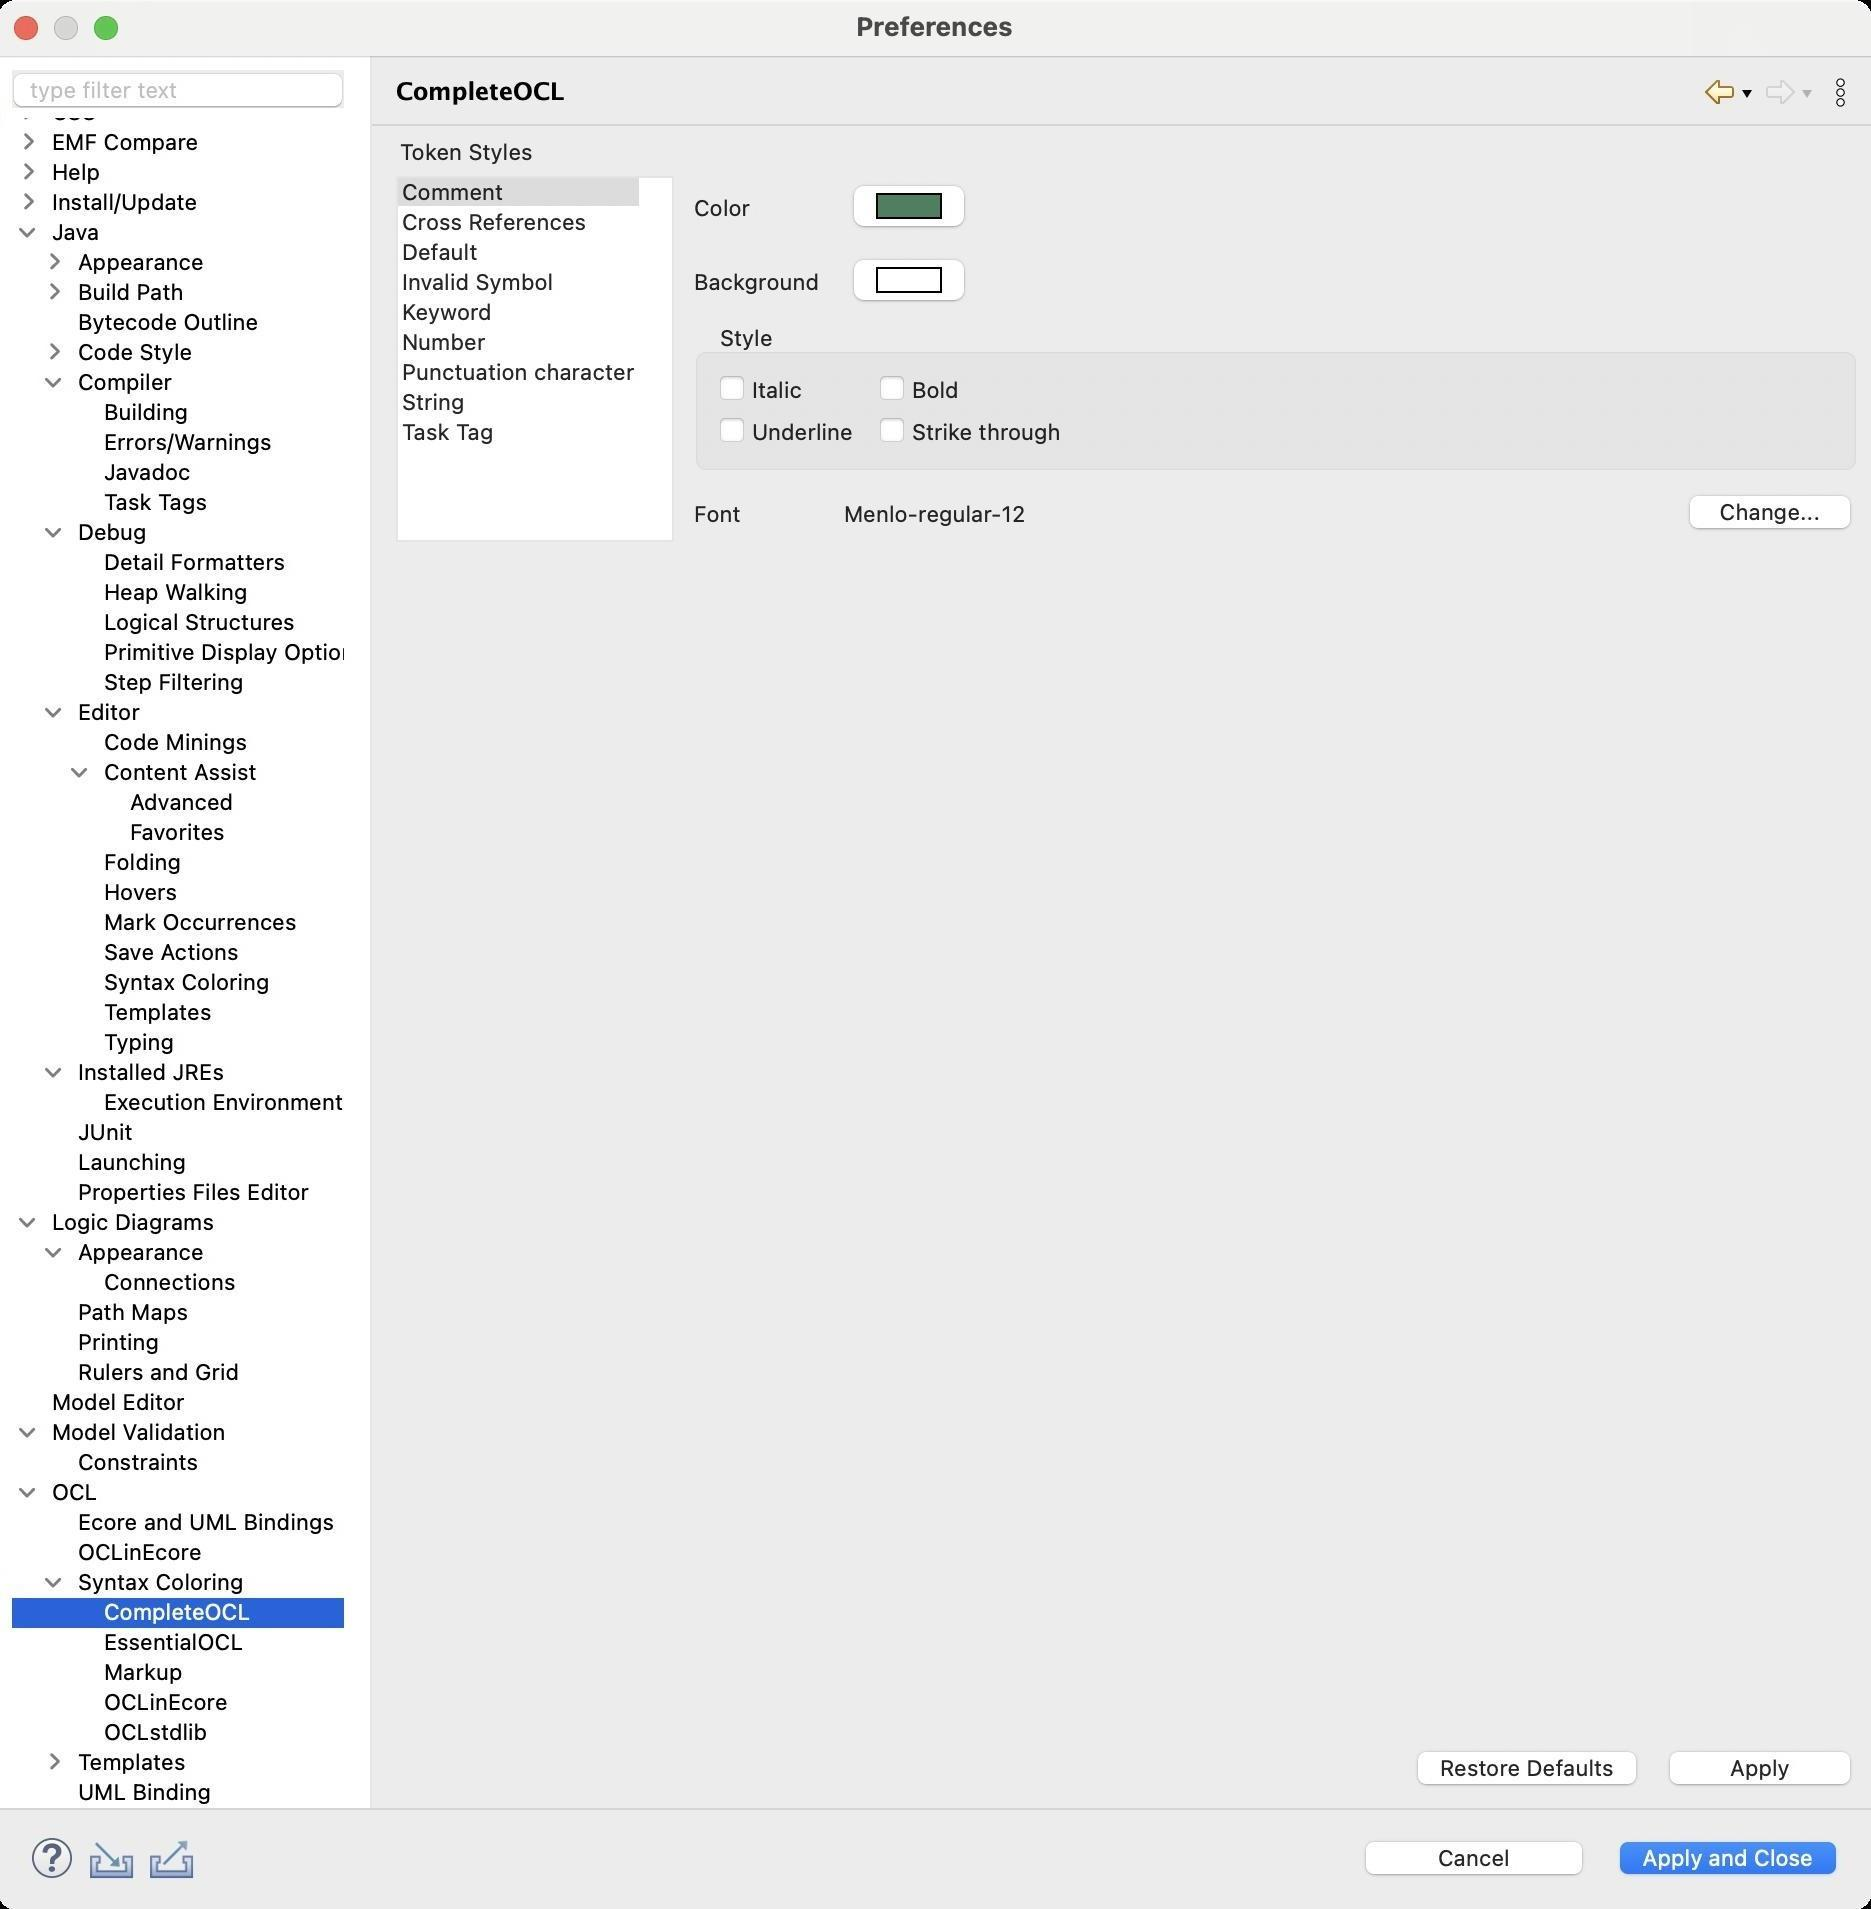
Accessibility tree:
{"name": "Preferences", "role": "AXWindow", "description": null, "role_description": "standard window", "value": null, "position": "480.00;95.00", "size": "937;955", "children": [{"name": "Apply_and_Close", "role": "AXButton", "description": null, "role_description": "button", "value": null, "position": "805.00;917.00", "size": "120;27", "children": []}, {"name": "Cancel", "role": "AXButton", "description": null, "role_description": "button", "value": null, "position": "678.00;917.00", "size": "120;27", "children": []}, {"name": null, "role": "AXToolbar", "description": null, "role_description": "toolbar", "value": null, "position": "12.00;915.00", "size": "90;30", "children": [{"name": "Help", "role": "AXCheckBox", "description": null, "role_description": "checkbox", "value": 0, "position": "12.00;915.00", "size": "30;30", "children": []}, {"name": "Import", "role": "AXButton", "description": null, "role_description": "button", "value": null, "position": "42.00;915.00", "size": "30;30", "children": []}, {"name": "Export", "role": "AXButton", "description": null, "role_description": "button", "value": null, "position": "72.00;915.00", "size": "30;30", "children": []}]}, {"name": null, "role": "AXScrollArea", "description": null, "role_description": "scroll area", "value": null, "position": "199.00;69.00", "size": "733;830", "children": [{"name": "Apply", "role": "AXButton", "description": null, "role_description": "button", "value": null, "position": "830.00;872.00", "size": "102;27", "children": []}, {"name": "Restore_Defaults", "role": "AXButton", "description": null, "role_description": "button", "value": null, "position": "704.00;872.00", "size": "121;27", "children": []}, {"name": "Change...", "role": "AXButton", "description": null, "role_description": "button", "value": null, "position": "840.00;244.00", "size": "92;27", "children": []}, {"name": null, "role": "AXStaticText", "description": null, "role_description": "text", "value": "Menlo-regular-12", "position": "421.00;250.00", "size": "411;14", "children": []}, {"name": null, "role": "AXStaticText", "description": null, "role_description": "text", "value": "Font", "position": "346.00;250.00", "size": "28;14", "children": []}, {"name": null, "role": "AXGroup", "description": null, "role_description": "group", "value": null, "position": "346.00;162.00", "size": "586;77", "children": [{"name": "Strike_through", "role": "AXCheckBox", "description": null, "role_description": "checkbox", "value": 0, "position": "440.00;208.00", "size": "96;16", "children": []}, {"name": "Underline", "role": "AXCheckBox", "description": null, "role_description": "checkbox", "value": 0, "position": "360.00;208.00", "size": "72;16", "children": []}, {"name": "Bold", "role": "AXCheckBox", "description": null, "role_description": "checkbox", "value": 0, "position": "440.00;187.00", "size": "45;16", "children": []}, {"name": "Italic", "role": "AXCheckBox", "description": null, "role_description": "checkbox", "value": 0, "position": "360.00;187.00", "size": "47;16", "children": []}, {"name": null, "role": "AXStaticText", "description": null, "role_description": "text", "value": "Style", "position": "357.00;162.00", "size": "34;14", "children": []}]}, {"name": "Color_Selector", "role": "AXButton", "description": null, "role_description": "button", "value": null, "position": "421.00;125.00", "size": "69;32", "children": []}, {"name": null, "role": "AXStaticText", "description": null, "role_description": "text", "value": "Background", "position": "346.00;134.00", "size": "67;14", "children": []}, {"name": "Color_Selector", "role": "AXButton", "description": null, "role_description": "button", "value": null, "position": "421.00;88.00", "size": "69;32", "children": []}, {"name": null, "role": "AXStaticText", "description": null, "role_description": "text", "value": "Color", "position": "346.00;97.00", "size": "33;14", "children": []}, {"name": null, "role": "AXScrollArea", "description": null, "role_description": "scroll area", "value": null, "position": "199.00;88.00", "size": "139;183", "children": [{"name": null, "role": "AXTable", "description": null, "role_description": "table", "value": null, "position": "200.00;89.00", "size": "137;316", "children": [{"name": null, "role": "AXRow", "description": null, "role_description": "table row", "value": null, "position": "200.00;89.00", "size": "137;15", "children": [{"name": null, "role": "AXTextField", "description": null, "role_description": "text field", "value": "Comment", "position": "200.00;89.00", "size": "120;14", "children": []}]}, {"name": null, "role": "AXRow", "description": null, "role_description": "table row", "value": null, "position": "200.00;104.00", "size": "137;15", "children": [{"name": null, "role": "AXTextField", "description": null, "role_description": "text field", "value": "Cross References", "position": "200.00;104.00", "size": "120;14", "children": []}]}, {"name": null, "role": "AXRow", "description": null, "role_description": "table row", "value": null, "position": "200.00;119.00", "size": "137;15", "children": [{"name": null, "role": "AXTextField", "description": null, "role_description": "text field", "value": "Default", "position": "200.00;119.00", "size": "120;14", "children": []}]}, {"name": null, "role": "AXRow", "description": null, "role_description": "table row", "value": null, "position": "200.00;134.00", "size": "137;15", "children": [{"name": null, "role": "AXTextField", "description": null, "role_description": "text field", "value": "Invalid Symbol", "position": "200.00;134.00", "size": "120;14", "children": []}]}, {"name": null, "role": "AXRow", "description": null, "role_description": "table row", "value": null, "position": "200.00;149.00", "size": "137;15", "children": [{"name": null, "role": "AXTextField", "description": null, "role_description": "text field", "value": "Keyword", "position": "200.00;149.00", "size": "120;14", "children": []}]}, {"name": null, "role": "AXRow", "description": null, "role_description": "table row", "value": null, "position": "200.00;164.00", "size": "137;15", "children": [{"name": null, "role": "AXTextField", "description": null, "role_description": "text field", "value": "Number", "position": "200.00;164.00", "size": "120;14", "children": []}]}, {"name": null, "role": "AXRow", "description": null, "role_description": "table row", "value": null, "position": "200.00;179.00", "size": "137;15", "children": [{"name": null, "role": "AXTextField", "description": null, "role_description": "text field", "value": "Punctuation character", "position": "200.00;179.00", "size": "120;14", "children": []}]}, {"name": null, "role": "AXRow", "description": null, "role_description": "table row", "value": null, "position": "200.00;194.00", "size": "137;15", "children": [{"name": null, "role": "AXTextField", "description": null, "role_description": "text field", "value": "String", "position": "200.00;194.00", "size": "120;14", "children": []}]}, {"name": null, "role": "AXRow", "description": null, "role_description": "table row", "value": null, "position": "200.00;209.00", "size": "137;15", "children": [{"name": null, "role": "AXTextField", "description": null, "role_description": "text field", "value": "Task Tag", "position": "200.00;209.00", "size": "120;14", "children": []}]}, {"name": null, "role": "AXColumn", "description": null, "role_description": "column", "value": null, "position": "200.00;89.00", "size": "122;316", "children": []}]}]}, {"name": null, "role": "AXStaticText", "description": null, "role_description": "text", "value": "Token Styles", "position": "199.00;69.00", "size": "71;14", "children": []}]}, {"name": null, "role": "AXToolbar", "description": "", "role_description": "toolbar", "value": null, "position": "850.00;35.00", "size": "82;22", "children": [{"name": "Back_to_Syntax_Coloring", "role": "AXMenuButton", "description": null, "role_description": "menu button", "value": null, "position": "850.00;35.00", "size": "22;22", "children": []}, {"name": "Forward", "role": "AXMenuButton", "description": null, "role_description": "menu button", "value": null, "position": "880.00;35.00", "size": "22;22", "children": []}, {"name": "Additional_Dialog_Actions", "role": "AXButton", "description": null, "role_description": "button", "value": null, "position": "910.00;35.00", "size": "22;22", "children": []}]}, {"name": null, "role": "AXStaticText", "description": "", "role_description": "text", "value": "CompleteOCL", "position": "196.00;35.00", "size": "647;21", "children": []}, {"name": null, "role": "AXSplitter", "description": null, "role_description": "splitter", "value": 180, "position": "180.00;28.00", "size": "5;876", "children": []}, {"name": null, "role": "AXScrollArea", "description": null, "role_description": "scroll area", "value": null, "position": "7.00;59.00", "size": "166;845", "children": [{"name": null, "role": "AXOutline", "description": null, "role_description": "outline", "value": null, "position": "7.00;-11.00", "size": "178;990", "children": [{"name": null, "role": "AXRow", "description": null, "role_description": "outline row", "value": null, "position": "7.00;-11.00", "size": "178;15", "children": [{"name": null, "role": "AXGroup", "description": null, "role_description": "group", "value": null, "position": "7.00;-11.00", "size": "178;15", "children": [{"name": null, "role": "AXDisclosureTriangle", "description": null, "role_description": "disclosure triangle", "value": 0, "position": "9.00;-11.00", "size": "12;14", "children": []}, {"name": null, "role": "AXStaticText", "description": null, "role_description": "text", "value": "General", "position": "25.00;-11.00", "size": "159;14", "children": []}]}]}, {"name": null, "role": "AXRow", "description": null, "role_description": "outline row", "value": null, "position": "7.00;4.00", "size": "178;15", "children": [{"name": null, "role": "AXGroup", "description": null, "role_description": "group", "value": null, "position": "7.00;4.00", "size": "178;15", "children": [{"name": null, "role": "AXDisclosureTriangle", "description": null, "role_description": "disclosure triangle", "value": 0, "position": "9.00;4.00", "size": "12;14", "children": []}, {"name": null, "role": "AXStaticText", "description": null, "role_description": "text", "value": "Alf", "position": "25.00;4.00", "size": "159;14", "children": []}]}]}, {"name": null, "role": "AXRow", "description": null, "role_description": "outline row", "value": null, "position": "7.00;19.00", "size": "178;15", "children": [{"name": null, "role": "AXGroup", "description": null, "role_description": "group", "value": null, "position": "7.00;19.00", "size": "178;15", "children": [{"name": null, "role": "AXDisclosureTriangle", "description": null, "role_description": "disclosure triangle", "value": 0, "position": "9.00;19.00", "size": "12;14", "children": []}, {"name": null, "role": "AXStaticText", "description": null, "role_description": "text", "value": "Ant", "position": "25.00;19.00", "size": "159;14", "children": []}]}]}, {"name": null, "role": "AXRow", "description": null, "role_description": "outline row", "value": null, "position": "7.00;34.00", "size": "178;15", "children": [{"name": null, "role": "AXGroup", "description": null, "role_description": "group", "value": null, "position": "7.00;34.00", "size": "178;15", "children": [{"name": null, "role": "AXDisclosureTriangle", "description": null, "role_description": "disclosure triangle", "value": 0, "position": "9.00;34.00", "size": "12;14", "children": []}, {"name": null, "role": "AXStaticText", "description": null, "role_description": "text", "value": "Context", "position": "25.00;34.00", "size": "159;14", "children": []}]}]}, {"name": null, "role": "AXRow", "description": null, "role_description": "outline row", "value": null, "position": "7.00;49.00", "size": "178;15", "children": [{"name": null, "role": "AXGroup", "description": null, "role_description": "group", "value": null, "position": "7.00;49.00", "size": "178;15", "children": [{"name": null, "role": "AXDisclosureTriangle", "description": null, "role_description": "disclosure triangle", "value": 0, "position": "9.00;49.00", "size": "12;14", "children": []}, {"name": null, "role": "AXStaticText", "description": null, "role_description": "text", "value": "CSS", "position": "25.00;49.00", "size": "159;14", "children": []}]}]}, {"name": null, "role": "AXRow", "description": null, "role_description": "outline row", "value": null, "position": "7.00;64.00", "size": "178;15", "children": [{"name": null, "role": "AXGroup", "description": null, "role_description": "group", "value": null, "position": "7.00;64.00", "size": "178;15", "children": [{"name": null, "role": "AXDisclosureTriangle", "description": null, "role_description": "disclosure triangle", "value": 0, "position": "9.00;64.00", "size": "12;14", "children": []}, {"name": null, "role": "AXStaticText", "description": null, "role_description": "text", "value": "EMF Compare", "position": "25.00;64.00", "size": "159;14", "children": []}]}]}, {"name": null, "role": "AXRow", "description": null, "role_description": "outline row", "value": null, "position": "7.00;79.00", "size": "178;15", "children": [{"name": null, "role": "AXGroup", "description": null, "role_description": "group", "value": null, "position": "7.00;79.00", "size": "178;15", "children": [{"name": null, "role": "AXDisclosureTriangle", "description": null, "role_description": "disclosure triangle", "value": 0, "position": "9.00;79.00", "size": "12;14", "children": []}, {"name": null, "role": "AXStaticText", "description": null, "role_description": "text", "value": "Help", "position": "25.00;79.00", "size": "159;14", "children": []}]}]}, {"name": null, "role": "AXRow", "description": null, "role_description": "outline row", "value": null, "position": "7.00;94.00", "size": "178;15", "children": [{"name": null, "role": "AXGroup", "description": null, "role_description": "group", "value": null, "position": "7.00;94.00", "size": "178;15", "children": [{"name": null, "role": "AXDisclosureTriangle", "description": null, "role_description": "disclosure triangle", "value": 0, "position": "9.00;94.00", "size": "12;14", "children": []}, {"name": null, "role": "AXStaticText", "description": null, "role_description": "text", "value": "Install/Update", "position": "25.00;94.00", "size": "159;14", "children": []}]}]}, {"name": null, "role": "AXRow", "description": null, "role_description": "outline row", "value": null, "position": "7.00;109.00", "size": "178;15", "children": [{"name": null, "role": "AXGroup", "description": null, "role_description": "group", "value": null, "position": "7.00;109.00", "size": "178;15", "children": [{"name": null, "role": "AXDisclosureTriangle", "description": null, "role_description": "disclosure triangle", "value": 1, "position": "9.00;109.00", "size": "12;14", "children": []}, {"name": null, "role": "AXStaticText", "description": null, "role_description": "text", "value": "Java", "position": "25.00;109.00", "size": "159;14", "children": []}]}]}, {"name": null, "role": "AXRow", "description": null, "role_description": "outline row", "value": null, "position": "7.00;124.00", "size": "178;15", "children": [{"name": null, "role": "AXGroup", "description": null, "role_description": "group", "value": null, "position": "7.00;124.00", "size": "178;15", "children": [{"name": null, "role": "AXDisclosureTriangle", "description": null, "role_description": "disclosure triangle", "value": 0, "position": "22.00;124.00", "size": "12;14", "children": []}, {"name": null, "role": "AXStaticText", "description": null, "role_description": "text", "value": "Appearance", "position": "38.00;124.00", "size": "146;14", "children": []}]}]}, {"name": null, "role": "AXRow", "description": null, "role_description": "outline row", "value": null, "position": "7.00;139.00", "size": "178;15", "children": [{"name": null, "role": "AXGroup", "description": null, "role_description": "group", "value": null, "position": "7.00;139.00", "size": "178;15", "children": [{"name": null, "role": "AXDisclosureTriangle", "description": null, "role_description": "disclosure triangle", "value": 0, "position": "22.00;139.00", "size": "12;14", "children": []}, {"name": null, "role": "AXStaticText", "description": null, "role_description": "text", "value": "Build Path", "position": "38.00;139.00", "size": "146;14", "children": []}]}]}, {"name": null, "role": "AXRow", "description": null, "role_description": "outline row", "value": null, "position": "7.00;154.00", "size": "178;15", "children": [{"name": null, "role": "AXStaticText", "description": null, "role_description": "text", "value": "Bytecode Outline", "position": "38.00;154.00", "size": "146;14", "children": []}]}, {"name": null, "role": "AXRow", "description": null, "role_description": "outline row", "value": null, "position": "7.00;169.00", "size": "178;15", "children": [{"name": null, "role": "AXGroup", "description": null, "role_description": "group", "value": null, "position": "7.00;169.00", "size": "178;15", "children": [{"name": null, "role": "AXDisclosureTriangle", "description": null, "role_description": "disclosure triangle", "value": 0, "position": "22.00;169.00", "size": "12;14", "children": []}, {"name": null, "role": "AXStaticText", "description": null, "role_description": "text", "value": "Code Style", "position": "38.00;169.00", "size": "146;14", "children": []}]}]}, {"name": null, "role": "AXRow", "description": null, "role_description": "outline row", "value": null, "position": "7.00;184.00", "size": "178;15", "children": [{"name": null, "role": "AXGroup", "description": null, "role_description": "group", "value": null, "position": "7.00;184.00", "size": "178;15", "children": [{"name": null, "role": "AXDisclosureTriangle", "description": null, "role_description": "disclosure triangle", "value": 1, "position": "22.00;184.00", "size": "12;14", "children": []}, {"name": null, "role": "AXStaticText", "description": null, "role_description": "text", "value": "Compiler", "position": "38.00;184.00", "size": "146;14", "children": []}]}]}, {"name": null, "role": "AXRow", "description": null, "role_description": "outline row", "value": null, "position": "7.00;199.00", "size": "178;15", "children": [{"name": null, "role": "AXStaticText", "description": null, "role_description": "text", "value": "Building", "position": "51.00;199.00", "size": "133;14", "children": []}]}, {"name": null, "role": "AXRow", "description": null, "role_description": "outline row", "value": null, "position": "7.00;214.00", "size": "178;15", "children": [{"name": null, "role": "AXStaticText", "description": null, "role_description": "text", "value": "Errors/Warnings", "position": "51.00;214.00", "size": "133;14", "children": []}]}, {"name": null, "role": "AXRow", "description": null, "role_description": "outline row", "value": null, "position": "7.00;229.00", "size": "178;15", "children": [{"name": null, "role": "AXStaticText", "description": null, "role_description": "text", "value": "Javadoc", "position": "51.00;229.00", "size": "133;14", "children": []}]}, {"name": null, "role": "AXRow", "description": null, "role_description": "outline row", "value": null, "position": "7.00;244.00", "size": "178;15", "children": [{"name": null, "role": "AXStaticText", "description": null, "role_description": "text", "value": "Task Tags", "position": "51.00;244.00", "size": "133;14", "children": []}]}, {"name": null, "role": "AXRow", "description": null, "role_description": "outline row", "value": null, "position": "7.00;259.00", "size": "178;15", "children": [{"name": null, "role": "AXGroup", "description": null, "role_description": "group", "value": null, "position": "7.00;259.00", "size": "178;15", "children": [{"name": null, "role": "AXDisclosureTriangle", "description": null, "role_description": "disclosure triangle", "value": 1, "position": "22.00;259.00", "size": "12;14", "children": []}, {"name": null, "role": "AXStaticText", "description": null, "role_description": "text", "value": "Debug", "position": "38.00;259.00", "size": "146;14", "children": []}]}]}, {"name": null, "role": "AXRow", "description": null, "role_description": "outline row", "value": null, "position": "7.00;274.00", "size": "178;15", "children": [{"name": null, "role": "AXStaticText", "description": null, "role_description": "text", "value": "Detail Formatters", "position": "51.00;274.00", "size": "133;14", "children": []}]}, {"name": null, "role": "AXRow", "description": null, "role_description": "outline row", "value": null, "position": "7.00;289.00", "size": "178;15", "children": [{"name": null, "role": "AXStaticText", "description": null, "role_description": "text", "value": "Heap Walking", "position": "51.00;289.00", "size": "133;14", "children": []}]}, {"name": null, "role": "AXRow", "description": null, "role_description": "outline row", "value": null, "position": "7.00;304.00", "size": "178;15", "children": [{"name": null, "role": "AXStaticText", "description": null, "role_description": "text", "value": "Logical Structures", "position": "51.00;304.00", "size": "133;14", "children": []}]}, {"name": null, "role": "AXRow", "description": null, "role_description": "outline row", "value": null, "position": "7.00;319.00", "size": "178;15", "children": [{"name": null, "role": "AXStaticText", "description": null, "role_description": "text", "value": "Primitive Display Options", "position": "51.00;319.00", "size": "133;14", "children": []}]}, {"name": null, "role": "AXRow", "description": null, "role_description": "outline row", "value": null, "position": "7.00;334.00", "size": "178;15", "children": [{"name": null, "role": "AXStaticText", "description": null, "role_description": "text", "value": "Step Filtering", "position": "51.00;334.00", "size": "133;14", "children": []}]}, {"name": null, "role": "AXRow", "description": null, "role_description": "outline row", "value": null, "position": "7.00;349.00", "size": "178;15", "children": [{"name": null, "role": "AXGroup", "description": null, "role_description": "group", "value": null, "position": "7.00;349.00", "size": "178;15", "children": [{"name": null, "role": "AXDisclosureTriangle", "description": null, "role_description": "disclosure triangle", "value": 1, "position": "22.00;349.00", "size": "12;14", "children": []}, {"name": null, "role": "AXStaticText", "description": null, "role_description": "text", "value": "Editor", "position": "38.00;349.00", "size": "146;14", "children": []}]}]}, {"name": null, "role": "AXRow", "description": null, "role_description": "outline row", "value": null, "position": "7.00;364.00", "size": "178;15", "children": [{"name": null, "role": "AXStaticText", "description": null, "role_description": "text", "value": "Code Minings", "position": "51.00;364.00", "size": "133;14", "children": []}]}, {"name": null, "role": "AXRow", "description": null, "role_description": "outline row", "value": null, "position": "7.00;379.00", "size": "178;15", "children": [{"name": null, "role": "AXGroup", "description": null, "role_description": "group", "value": null, "position": "7.00;379.00", "size": "178;15", "children": [{"name": null, "role": "AXDisclosureTriangle", "description": null, "role_description": "disclosure triangle", "value": 1, "position": "35.00;379.00", "size": "12;14", "children": []}, {"name": null, "role": "AXStaticText", "description": null, "role_description": "text", "value": "Content Assist", "position": "51.00;379.00", "size": "133;14", "children": []}]}]}, {"name": null, "role": "AXRow", "description": null, "role_description": "outline row", "value": null, "position": "7.00;394.00", "size": "178;15", "children": [{"name": null, "role": "AXStaticText", "description": null, "role_description": "text", "value": "Advanced", "position": "64.00;394.00", "size": "120;14", "children": []}]}, {"name": null, "role": "AXRow", "description": null, "role_description": "outline row", "value": null, "position": "7.00;409.00", "size": "178;15", "children": [{"name": null, "role": "AXStaticText", "description": null, "role_description": "text", "value": "Favorites", "position": "64.00;409.00", "size": "120;14", "children": []}]}, {"name": null, "role": "AXRow", "description": null, "role_description": "outline row", "value": null, "position": "7.00;424.00", "size": "178;15", "children": [{"name": null, "role": "AXStaticText", "description": null, "role_description": "text", "value": "Folding", "position": "51.00;424.00", "size": "133;14", "children": []}]}, {"name": null, "role": "AXRow", "description": null, "role_description": "outline row", "value": null, "position": "7.00;439.00", "size": "178;15", "children": [{"name": null, "role": "AXStaticText", "description": null, "role_description": "text", "value": "Hovers", "position": "51.00;439.00", "size": "133;14", "children": []}]}, {"name": null, "role": "AXRow", "description": null, "role_description": "outline row", "value": null, "position": "7.00;454.00", "size": "178;15", "children": [{"name": null, "role": "AXStaticText", "description": null, "role_description": "text", "value": "Mark Occurrences", "position": "51.00;454.00", "size": "133;14", "children": []}]}, {"name": null, "role": "AXRow", "description": null, "role_description": "outline row", "value": null, "position": "7.00;469.00", "size": "178;15", "children": [{"name": null, "role": "AXStaticText", "description": null, "role_description": "text", "value": "Save Actions", "position": "51.00;469.00", "size": "133;14", "children": []}]}, {"name": null, "role": "AXRow", "description": null, "role_description": "outline row", "value": null, "position": "7.00;484.00", "size": "178;15", "children": [{"name": null, "role": "AXStaticText", "description": null, "role_description": "text", "value": "Syntax Coloring", "position": "51.00;484.00", "size": "133;14", "children": []}]}, {"name": null, "role": "AXRow", "description": null, "role_description": "outline row", "value": null, "position": "7.00;499.00", "size": "178;15", "children": [{"name": null, "role": "AXStaticText", "description": null, "role_description": "text", "value": "Templates", "position": "51.00;499.00", "size": "133;14", "children": []}]}, {"name": null, "role": "AXRow", "description": null, "role_description": "outline row", "value": null, "position": "7.00;514.00", "size": "178;15", "children": [{"name": null, "role": "AXStaticText", "description": null, "role_description": "text", "value": "Typing", "position": "51.00;514.00", "size": "133;14", "children": []}]}, {"name": null, "role": "AXRow", "description": null, "role_description": "outline row", "value": null, "position": "7.00;529.00", "size": "178;15", "children": [{"name": null, "role": "AXGroup", "description": null, "role_description": "group", "value": null, "position": "7.00;529.00", "size": "178;15", "children": [{"name": null, "role": "AXDisclosureTriangle", "description": null, "role_description": "disclosure triangle", "value": 1, "position": "22.00;529.00", "size": "12;14", "children": []}, {"name": null, "role": "AXStaticText", "description": null, "role_description": "text", "value": "Installed JREs", "position": "38.00;529.00", "size": "146;14", "children": []}]}]}, {"name": null, "role": "AXRow", "description": null, "role_description": "outline row", "value": null, "position": "7.00;544.00", "size": "178;15", "children": [{"name": null, "role": "AXStaticText", "description": null, "role_description": "text", "value": "Execution Environments", "position": "51.00;544.00", "size": "133;14", "children": []}]}, {"name": null, "role": "AXRow", "description": null, "role_description": "outline row", "value": null, "position": "7.00;559.00", "size": "178;15", "children": [{"name": null, "role": "AXStaticText", "description": null, "role_description": "text", "value": "JUnit", "position": "38.00;559.00", "size": "146;14", "children": []}]}, {"name": null, "role": "AXRow", "description": null, "role_description": "outline row", "value": null, "position": "7.00;574.00", "size": "178;15", "children": [{"name": null, "role": "AXStaticText", "description": null, "role_description": "text", "value": "Launching", "position": "38.00;574.00", "size": "146;14", "children": []}]}, {"name": null, "role": "AXRow", "description": null, "role_description": "outline row", "value": null, "position": "7.00;589.00", "size": "178;15", "children": [{"name": null, "role": "AXStaticText", "description": null, "role_description": "text", "value": "Properties Files Editor", "position": "38.00;589.00", "size": "146;14", "children": []}]}, {"name": null, "role": "AXRow", "description": null, "role_description": "outline row", "value": null, "position": "7.00;604.00", "size": "178;15", "children": [{"name": null, "role": "AXGroup", "description": null, "role_description": "group", "value": null, "position": "7.00;604.00", "size": "178;15", "children": [{"name": null, "role": "AXDisclosureTriangle", "description": null, "role_description": "disclosure triangle", "value": 1, "position": "9.00;604.00", "size": "12;14", "children": []}, {"name": null, "role": "AXStaticText", "description": null, "role_description": "text", "value": "Logic Diagrams", "position": "25.00;604.00", "size": "159;14", "children": []}]}]}, {"name": null, "role": "AXRow", "description": null, "role_description": "outline row", "value": null, "position": "7.00;619.00", "size": "178;15", "children": [{"name": null, "role": "AXGroup", "description": null, "role_description": "group", "value": null, "position": "7.00;619.00", "size": "178;15", "children": [{"name": null, "role": "AXDisclosureTriangle", "description": null, "role_description": "disclosure triangle", "value": 1, "position": "22.00;619.00", "size": "12;14", "children": []}, {"name": null, "role": "AXStaticText", "description": null, "role_description": "text", "value": "Appearance", "position": "38.00;619.00", "size": "146;14", "children": []}]}]}, {"name": null, "role": "AXRow", "description": null, "role_description": "outline row", "value": null, "position": "7.00;634.00", "size": "178;15", "children": [{"name": null, "role": "AXStaticText", "description": null, "role_description": "text", "value": "Connections", "position": "51.00;634.00", "size": "133;14", "children": []}]}, {"name": null, "role": "AXRow", "description": null, "role_description": "outline row", "value": null, "position": "7.00;649.00", "size": "178;15", "children": [{"name": null, "role": "AXStaticText", "description": null, "role_description": "text", "value": "Path Maps", "position": "38.00;649.00", "size": "146;14", "children": []}]}, {"name": null, "role": "AXRow", "description": null, "role_description": "outline row", "value": null, "position": "7.00;664.00", "size": "178;15", "children": [{"name": null, "role": "AXStaticText", "description": null, "role_description": "text", "value": "Printing", "position": "38.00;664.00", "size": "146;14", "children": []}]}, {"name": null, "role": "AXRow", "description": null, "role_description": "outline row", "value": null, "position": "7.00;679.00", "size": "178;15", "children": [{"name": null, "role": "AXStaticText", "description": null, "role_description": "text", "value": "Rulers and Grid", "position": "38.00;679.00", "size": "146;14", "children": []}]}, {"name": null, "role": "AXRow", "description": null, "role_description": "outline row", "value": null, "position": "7.00;694.00", "size": "178;15", "children": [{"name": null, "role": "AXStaticText", "description": null, "role_description": "text", "value": "Model Editor", "position": "25.00;694.00", "size": "159;14", "children": []}]}, {"name": null, "role": "AXRow", "description": null, "role_description": "outline row", "value": null, "position": "7.00;709.00", "size": "178;15", "children": [{"name": null, "role": "AXGroup", "description": null, "role_description": "group", "value": null, "position": "7.00;709.00", "size": "178;15", "children": [{"name": null, "role": "AXDisclosureTriangle", "description": null, "role_description": "disclosure triangle", "value": 1, "position": "9.00;709.00", "size": "12;14", "children": []}, {"name": null, "role": "AXStaticText", "description": null, "role_description": "text", "value": "Model Validation", "position": "25.00;709.00", "size": "159;14", "children": []}]}]}, {"name": null, "role": "AXRow", "description": null, "role_description": "outline row", "value": null, "position": "7.00;724.00", "size": "178;15", "children": [{"name": null, "role": "AXStaticText", "description": null, "role_description": "text", "value": "Constraints", "position": "38.00;724.00", "size": "146;14", "children": []}]}, {"name": null, "role": "AXRow", "description": null, "role_description": "outline row", "value": null, "position": "7.00;739.00", "size": "178;15", "children": [{"name": null, "role": "AXGroup", "description": null, "role_description": "group", "value": null, "position": "7.00;739.00", "size": "178;15", "children": [{"name": null, "role": "AXDisclosureTriangle", "description": null, "role_description": "disclosure triangle", "value": 1, "position": "9.00;739.00", "size": "12;14", "children": []}, {"name": null, "role": "AXStaticText", "description": null, "role_description": "text", "value": "OCL", "position": "25.00;739.00", "size": "159;14", "children": []}]}]}, {"name": null, "role": "AXRow", "description": null, "role_description": "outline row", "value": null, "position": "7.00;754.00", "size": "178;15", "children": [{"name": null, "role": "AXStaticText", "description": null, "role_description": "text", "value": "Ecore and UML Bindings", "position": "38.00;754.00", "size": "146;14", "children": []}]}, {"name": null, "role": "AXRow", "description": null, "role_description": "outline row", "value": null, "position": "7.00;769.00", "size": "178;15", "children": [{"name": null, "role": "AXStaticText", "description": null, "role_description": "text", "value": "OCLinEcore", "position": "38.00;769.00", "size": "146;14", "children": []}]}, {"name": null, "role": "AXRow", "description": null, "role_description": "outline row", "value": null, "position": "7.00;784.00", "size": "178;15", "children": [{"name": null, "role": "AXGroup", "description": null, "role_description": "group", "value": null, "position": "7.00;784.00", "size": "178;15", "children": [{"name": null, "role": "AXDisclosureTriangle", "description": null, "role_description": "disclosure triangle", "value": 1, "position": "22.00;784.00", "size": "12;14", "children": []}, {"name": null, "role": "AXStaticText", "description": null, "role_description": "text", "value": "Syntax Coloring", "position": "38.00;784.00", "size": "146;14", "children": []}]}]}, {"name": null, "role": "AXRow", "description": null, "role_description": "outline row", "value": null, "position": "7.00;799.00", "size": "178;15", "children": [{"name": null, "role": "AXStaticText", "description": null, "role_description": "text", "value": "CompleteOCL", "position": "51.00;799.00", "size": "133;14", "children": []}]}, {"name": null, "role": "AXRow", "description": null, "role_description": "outline row", "value": null, "position": "7.00;814.00", "size": "178;15", "children": [{"name": null, "role": "AXStaticText", "description": null, "role_description": "text", "value": "EssentialOCL", "position": "51.00;814.00", "size": "133;14", "children": []}]}, {"name": null, "role": "AXRow", "description": null, "role_description": "outline row", "value": null, "position": "7.00;829.00", "size": "178;15", "children": [{"name": null, "role": "AXStaticText", "description": null, "role_description": "text", "value": "Markup", "position": "51.00;829.00", "size": "133;14", "children": []}]}, {"name": null, "role": "AXRow", "description": null, "role_description": "outline row", "value": null, "position": "7.00;844.00", "size": "178;15", "children": [{"name": null, "role": "AXStaticText", "description": null, "role_description": "text", "value": "OCLinEcore", "position": "51.00;844.00", "size": "133;14", "children": []}]}, {"name": null, "role": "AXRow", "description": null, "role_description": "outline row", "value": null, "position": "7.00;859.00", "size": "178;15", "children": [{"name": null, "role": "AXStaticText", "description": null, "role_description": "text", "value": "OCLstdlib", "position": "51.00;859.00", "size": "133;14", "children": []}]}, {"name": null, "role": "AXRow", "description": null, "role_description": "outline row", "value": null, "position": "7.00;874.00", "size": "178;15", "children": [{"name": null, "role": "AXGroup", "description": null, "role_description": "group", "value": null, "position": "7.00;874.00", "size": "178;15", "children": [{"name": null, "role": "AXDisclosureTriangle", "description": null, "role_description": "disclosure triangle", "value": 0, "position": "22.00;874.00", "size": "12;14", "children": []}, {"name": null, "role": "AXStaticText", "description": null, "role_description": "text", "value": "Templates", "position": "38.00;874.00", "size": "146;14", "children": []}]}]}, {"name": null, "role": "AXRow", "description": null, "role_description": "outline row", "value": null, "position": "7.00;889.00", "size": "178;15", "children": [{"name": null, "role": "AXStaticText", "description": null, "role_description": "text", "value": "UML Binding", "position": "38.00;889.00", "size": "146;14", "children": []}]}, {"name": null, "role": "AXRow", "description": null, "role_description": "outline row", "value": null, "position": "7.00;904.00", "size": "178;15", "children": [{"name": null, "role": "AXStaticText", "description": null, "role_description": "text", "value": "Unified Pivot Binding", "position": "38.00;904.00", "size": "146;14", "children": []}]}, {"name": null, "role": "AXRow", "description": null, "role_description": "outline row", "value": null, "position": "7.00;919.00", "size": "178;15", "children": [{"name": null, "role": "AXGroup", "description": null, "role_description": "group", "value": null, "position": "7.00;919.00", "size": "178;15", "children": [{"name": null, "role": "AXDisclosureTriangle", "description": null, "role_description": "disclosure triangle", "value": 0, "position": "9.00;919.00", "size": "12;14", "children": []}, {"name": null, "role": "AXStaticText", "description": null, "role_description": "text", "value": "Papyrus", "position": "25.00;919.00", "size": "159;14", "children": []}]}]}, {"name": null, "role": "AXRow", "description": null, "role_description": "outline row", "value": null, "position": "7.00;934.00", "size": "178;15", "children": [{"name": null, "role": "AXGroup", "description": null, "role_description": "group", "value": null, "position": "7.00;934.00", "size": "178;15", "children": [{"name": null, "role": "AXDisclosureTriangle", "description": null, "role_description": "disclosure triangle", "value": 0, "position": "9.00;934.00", "size": "12;14", "children": []}, {"name": null, "role": "AXStaticText", "description": null, "role_description": "text", "value": "Plug-in Development", "position": "25.00;934.00", "size": "159;14", "children": []}]}]}, {"name": null, "role": "AXRow", "description": null, "role_description": "outline row", "value": null, "position": "7.00;949.00", "size": "178;15", "children": [{"name": null, "role": "AXGroup", "description": null, "role_description": "group", "value": null, "position": "7.00;949.00", "size": "178;15", "children": [{"name": null, "role": "AXDisclosureTriangle", "description": null, "role_description": "disclosure triangle", "value": 0, "position": "9.00;949.00", "size": "12;14", "children": []}, {"name": null, "role": "AXStaticText", "description": null, "role_description": "text", "value": "Run/Debug", "position": "25.00;949.00", "size": "159;14", "children": []}]}]}, {"name": null, "role": "AXRow", "description": null, "role_description": "outline row", "value": null, "position": "7.00;964.00", "size": "178;15", "children": [{"name": null, "role": "AXGroup", "description": null, "role_description": "group", "value": null, "position": "7.00;964.00", "size": "178;15", "children": [{"name": null, "role": "AXDisclosureTriangle", "description": null, "role_description": "disclosure triangle", "value": 0, "position": "9.00;964.00", "size": "12;14", "children": []}, {"name": null, "role": "AXStaticText", "description": null, "role_description": "text", "value": "Version Control (Team)", "position": "25.00;964.00", "size": "159;14", "children": []}]}]}, {"name": null, "role": "AXColumn", "description": null, "role_description": "column", "value": null, "position": "7.00;-11.00", "size": "178;990", "children": []}]}, {"name": null, "role": "AXScrollBar", "description": null, "role_description": "scroll bar", "value": 0.0, "position": "7.00;888.00", "size": "166;16", "children": [{"name": null, "role": "AXValueIndicator", "description": null, "role_description": "value indicator", "value": 0.0, "position": "8.00;892.00", "size": "152;12", "children": []}, {"name": null, "role": "AXButton", "description": null, "role_description": "increment arrow button", "value": null, "position": "7.00;888.00", "size": "0;0", "children": []}, {"name": null, "role": "AXButton", "description": null, "role_description": "decrement arrow button", "value": null, "position": "7.00;888.00", "size": "0;0", "children": []}, {"name": null, "role": "AXButton", "description": null, "role_description": "increment page button", "value": null, "position": "161.00;892.00", "size": "12;12", "children": []}, {"name": null, "role": "AXButton", "description": null, "role_description": "decrement page button", "value": null, "position": "7.00;892.00", "size": "1;12", "children": []}]}, {"name": null, "role": "AXScrollBar", "description": null, "role_description": "scroll bar", "value": 0.4827586206896552, "position": "157.00;59.00", "size": "16;845", "children": [{"name": null, "role": "AXValueIndicator", "description": null, "role_description": "value indicator", "value": 0.4827586206896552, "position": "161.00;119.50", "size": "12;720", "children": []}, {"name": null, "role": "AXButton", "description": null, "role_description": "increment arrow button", "value": null, "position": "157.00;59.00", "size": "0;0", "children": []}, {"name": null, "role": "AXButton", "description": null, "role_description": "decrement arrow button", "value": null, "position": "157.00;59.00", "size": "0;0", "children": []}, {"name": null, "role": "AXButton", "description": null, "role_description": "increment page button", "value": null, "position": "161.00;839.50", "size": "12;64", "children": []}, {"name": null, "role": "AXButton", "description": null, "role_description": "decrement page button", "value": null, "position": "161.00;59.00", "size": "12;60", "children": []}]}]}, {"name": "type_filter_text", "role": "AXTextField", "description": null, "role_description": "search text field", "value": "", "position": "7.00;35.00", "size": "166;19", "children": []}, {"name": null, "role": "AXButton", "description": null, "role_description": "close button", "value": null, "position": "7.00;6.00", "size": "14;16", "children": []}, {"name": null, "role": "AXButton", "description": null, "role_description": "zoom button", "value": null, "position": "47.00;6.00", "size": "14;16", "children": [{"name": null, "role": "AXGroup", "description": null, "role_description": "group", "value": null, "position": "47.00;6.00", "size": "14;16", "children": [{"name": null, "role": "AXGroup", "description": null, "role_description": "group", "value": null, "position": "47.00;6.00", "size": "14;16", "children": []}]}]}, {"name": null, "role": "AXButton", "description": null, "role_description": "minimize button", "value": null, "position": "27.00;6.00", "size": "14;16", "children": []}, {"name": null, "role": "AXStaticText", "description": null, "role_description": "text", "value": "Preferences", "position": "427.00;5.00", "size": "83;16", "children": []}]}